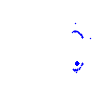
Particle: pion